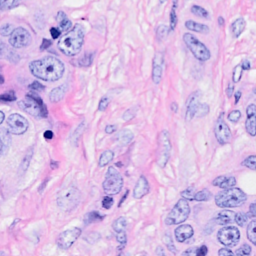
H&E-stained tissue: Breast